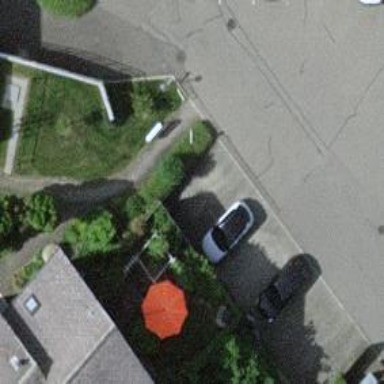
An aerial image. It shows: Garage building.